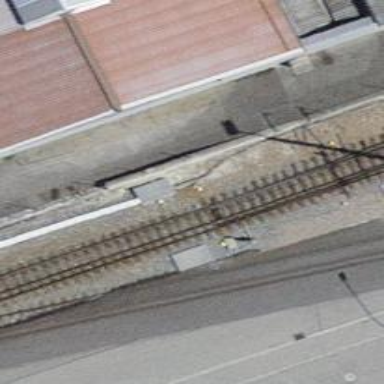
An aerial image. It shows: Railway switch.